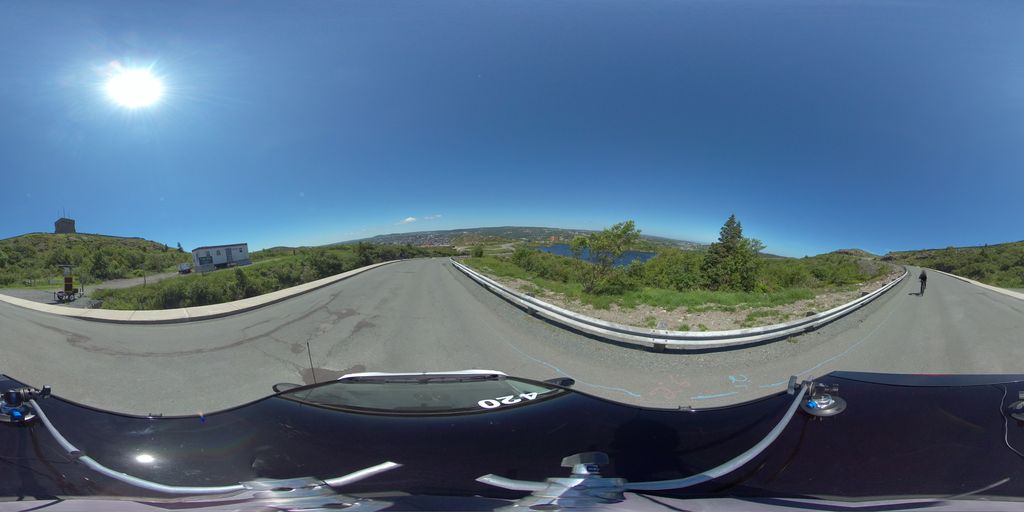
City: st_johns